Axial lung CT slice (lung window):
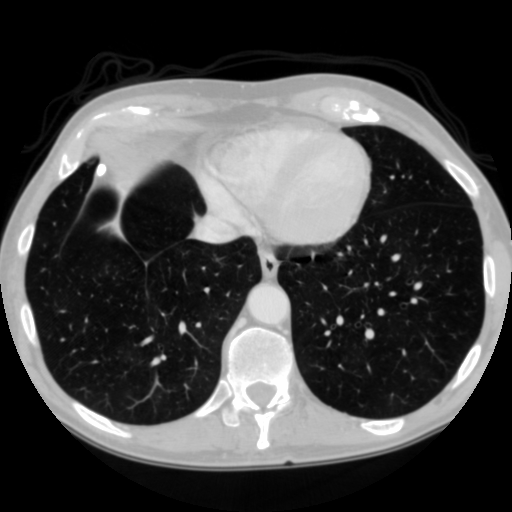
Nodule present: no